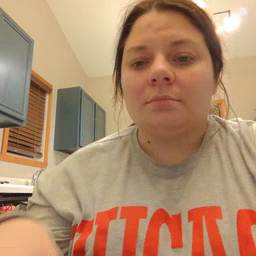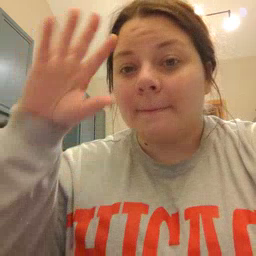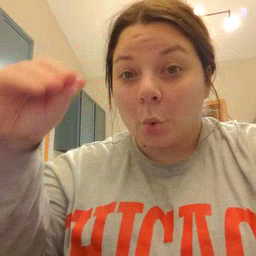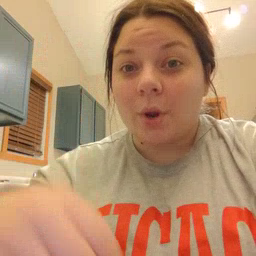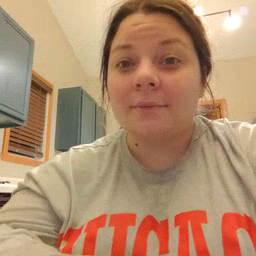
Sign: boy